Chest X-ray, PA view. Patient: 23 years old, sex F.
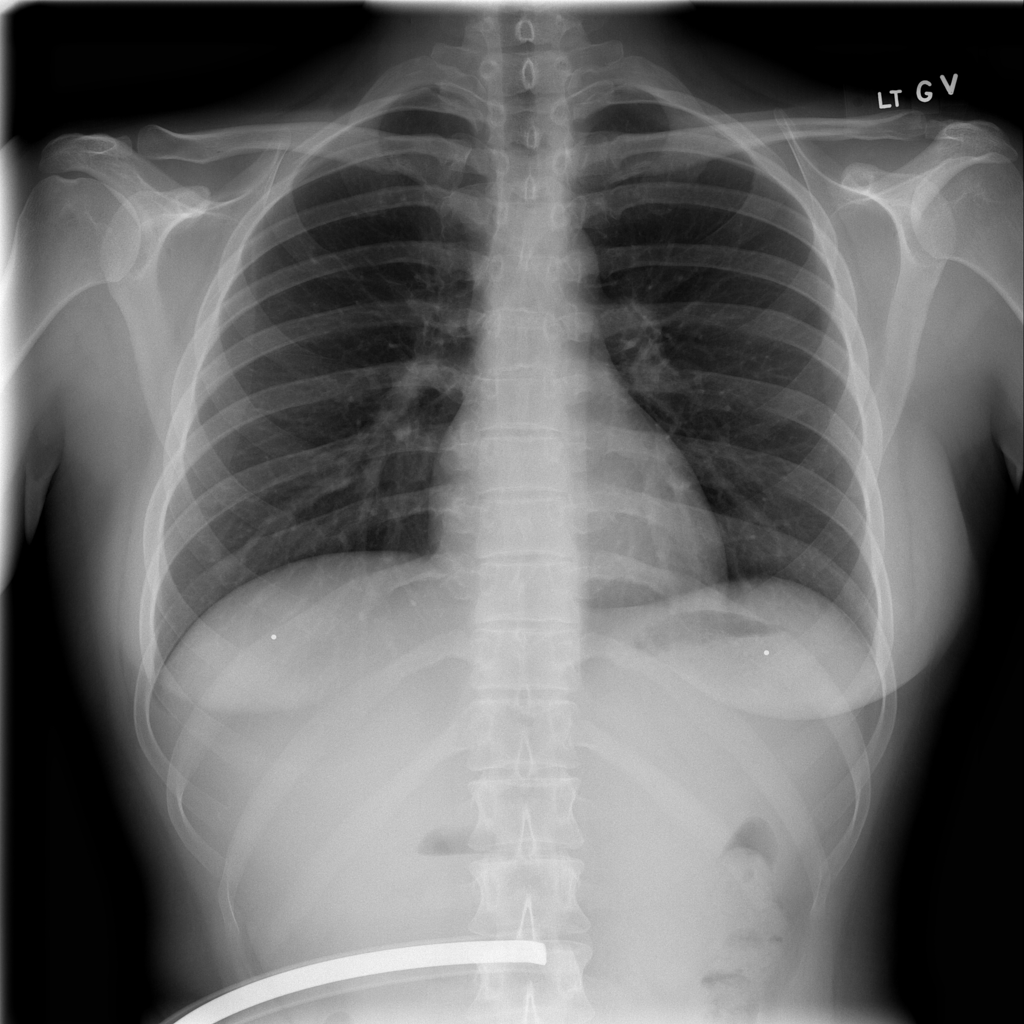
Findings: No Finding